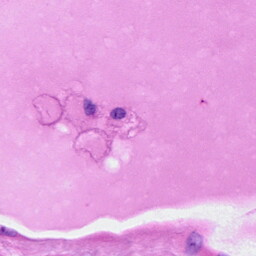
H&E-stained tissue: Ovarian